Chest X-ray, AP view. Patient: 45 years old, sex M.
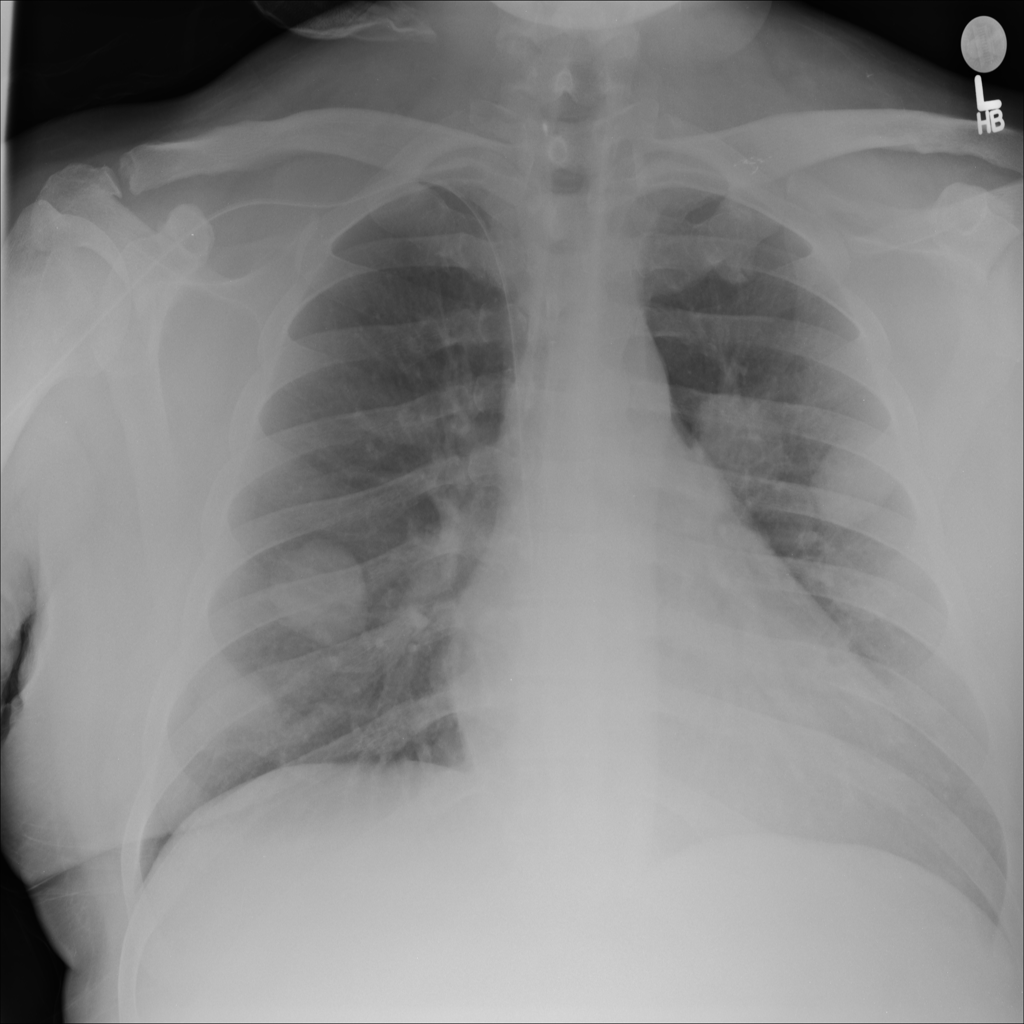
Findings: Nodule